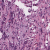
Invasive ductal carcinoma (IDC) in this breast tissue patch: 1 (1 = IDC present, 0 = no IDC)